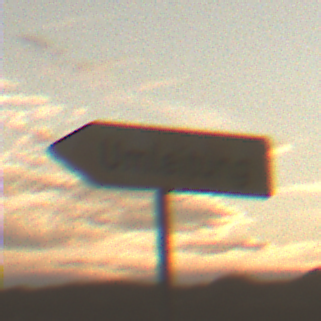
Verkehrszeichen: UmleitungswegweiserLinksweisend
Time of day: SunriseSunset
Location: Outdoor (RoadRail)
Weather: PartlyCloudy
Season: NotSpecified
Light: Natural